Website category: sports
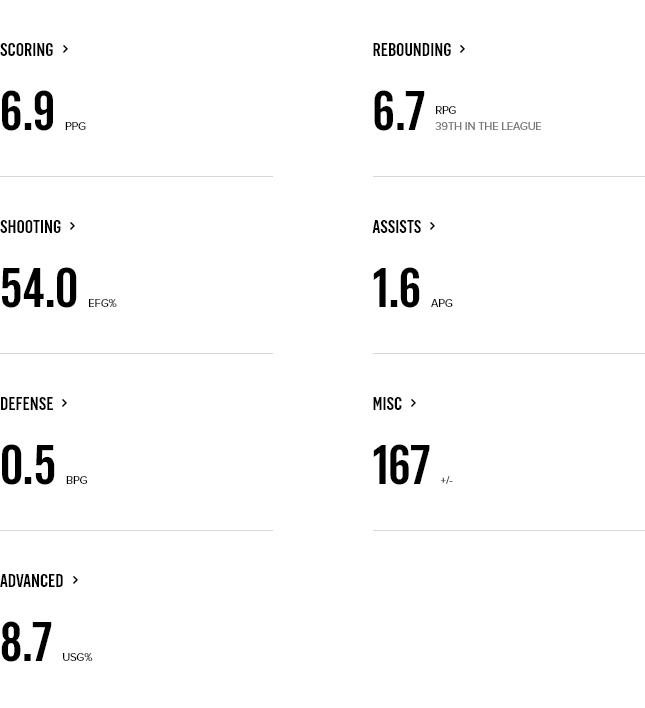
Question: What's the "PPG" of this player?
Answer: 6.9

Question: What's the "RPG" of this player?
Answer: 6.7

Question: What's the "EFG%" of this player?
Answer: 54.0

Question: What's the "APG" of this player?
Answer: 1.6

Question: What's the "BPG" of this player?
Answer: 0.5

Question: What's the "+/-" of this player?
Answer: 167

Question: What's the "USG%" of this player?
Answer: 8.7

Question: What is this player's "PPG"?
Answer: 6.9

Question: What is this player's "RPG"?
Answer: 6.7

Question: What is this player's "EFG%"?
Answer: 54.0

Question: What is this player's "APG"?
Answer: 1.6

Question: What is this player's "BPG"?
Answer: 0.5

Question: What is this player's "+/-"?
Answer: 167

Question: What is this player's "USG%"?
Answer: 8.7

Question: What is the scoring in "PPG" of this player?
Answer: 6.9

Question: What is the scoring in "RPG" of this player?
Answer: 6.7

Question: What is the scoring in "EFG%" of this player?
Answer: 54.0

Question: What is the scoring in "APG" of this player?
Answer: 1.6

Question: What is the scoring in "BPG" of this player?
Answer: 0.5

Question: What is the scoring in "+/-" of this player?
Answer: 167

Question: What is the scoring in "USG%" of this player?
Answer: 8.7

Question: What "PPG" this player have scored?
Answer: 6.9

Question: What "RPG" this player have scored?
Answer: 6.7

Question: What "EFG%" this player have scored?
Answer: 54.0

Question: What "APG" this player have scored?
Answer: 1.6

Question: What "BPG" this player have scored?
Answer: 0.5

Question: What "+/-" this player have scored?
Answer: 167

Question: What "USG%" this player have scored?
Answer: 8.7

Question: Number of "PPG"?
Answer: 6.9

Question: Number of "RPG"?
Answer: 6.7

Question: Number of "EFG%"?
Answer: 54.0

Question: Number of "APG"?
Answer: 1.6

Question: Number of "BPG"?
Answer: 0.5

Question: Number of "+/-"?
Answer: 167

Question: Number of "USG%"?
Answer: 8.7

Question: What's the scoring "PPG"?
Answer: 6.9

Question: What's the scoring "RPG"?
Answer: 6.7

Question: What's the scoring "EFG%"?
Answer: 54.0

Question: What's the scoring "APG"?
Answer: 1.6

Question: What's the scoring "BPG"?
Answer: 0.5

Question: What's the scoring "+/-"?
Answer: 167

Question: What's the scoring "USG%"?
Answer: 8.7